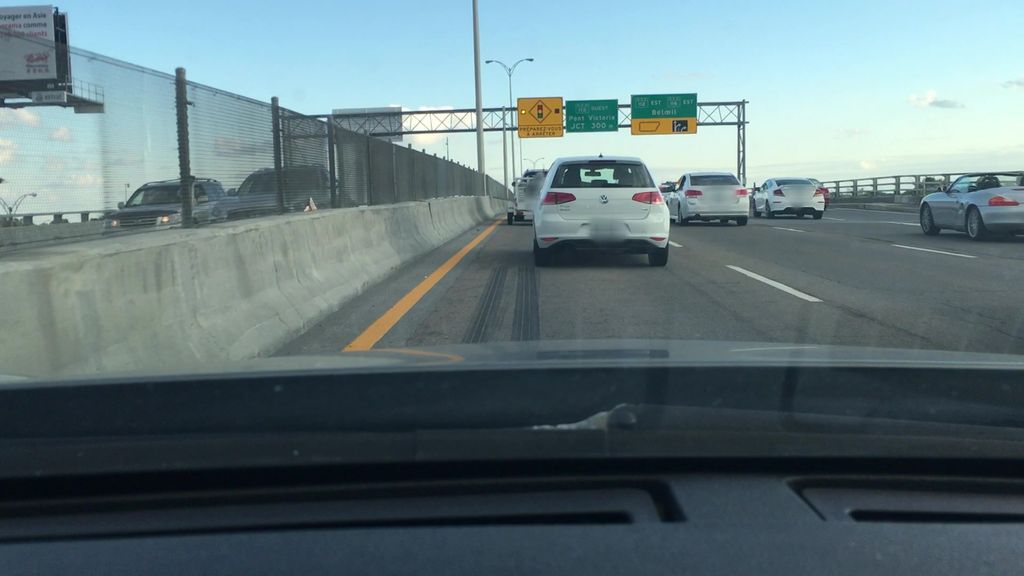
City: montreal